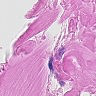
Metastatic tissue present: no